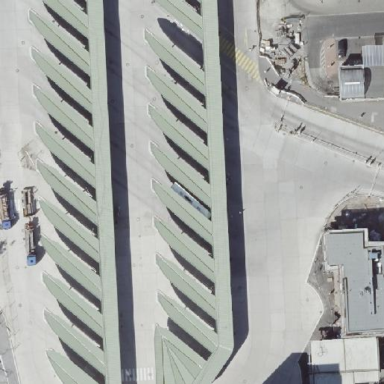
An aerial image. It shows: Bus station.